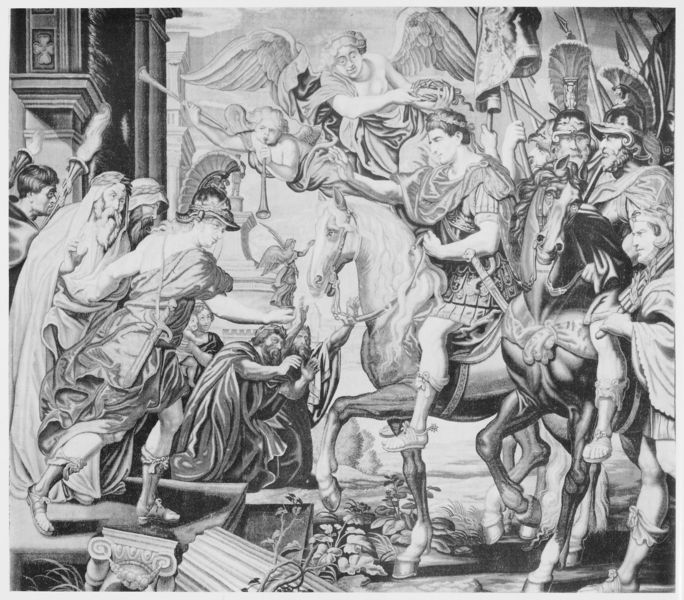
Titel: Teppichzyklus: Geschichte von „Konstantin der Große“
Künstler: Peter Paul Rubens
Schlagwörter: flügel, weiß, menschen, stadt, grau, männer, schwarz, säule, säulen, zeichnung, haus, teppich, gewand, pflanze, pflanzen, krone, pferd, pferde, reiter, engel, kaiser, könig, soldaten, schwarzweiß, schwert, knien, soldat, ruinen, helm, herrscher, kranz, lorbeer, lorbeerkranz, rüstung, rom, kapitell, ranke, römer, flöte, kaputt, ionisch, krieger, priester, fanfaren, trompeten, dorisch, fanfare, anbeten, rösser, posaune, korinthisch, geflügelt, graustufen, fackel, gruß, sieger, triumphzug, zerbrochen, preußen, kniefall, römisch, fragmente, caesar, trompete, huldigen, plfanze, einzug, heiliges, viktoria, imperator, scipio, helmbausch, goeblin, getus